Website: lowes
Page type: customer-info-address
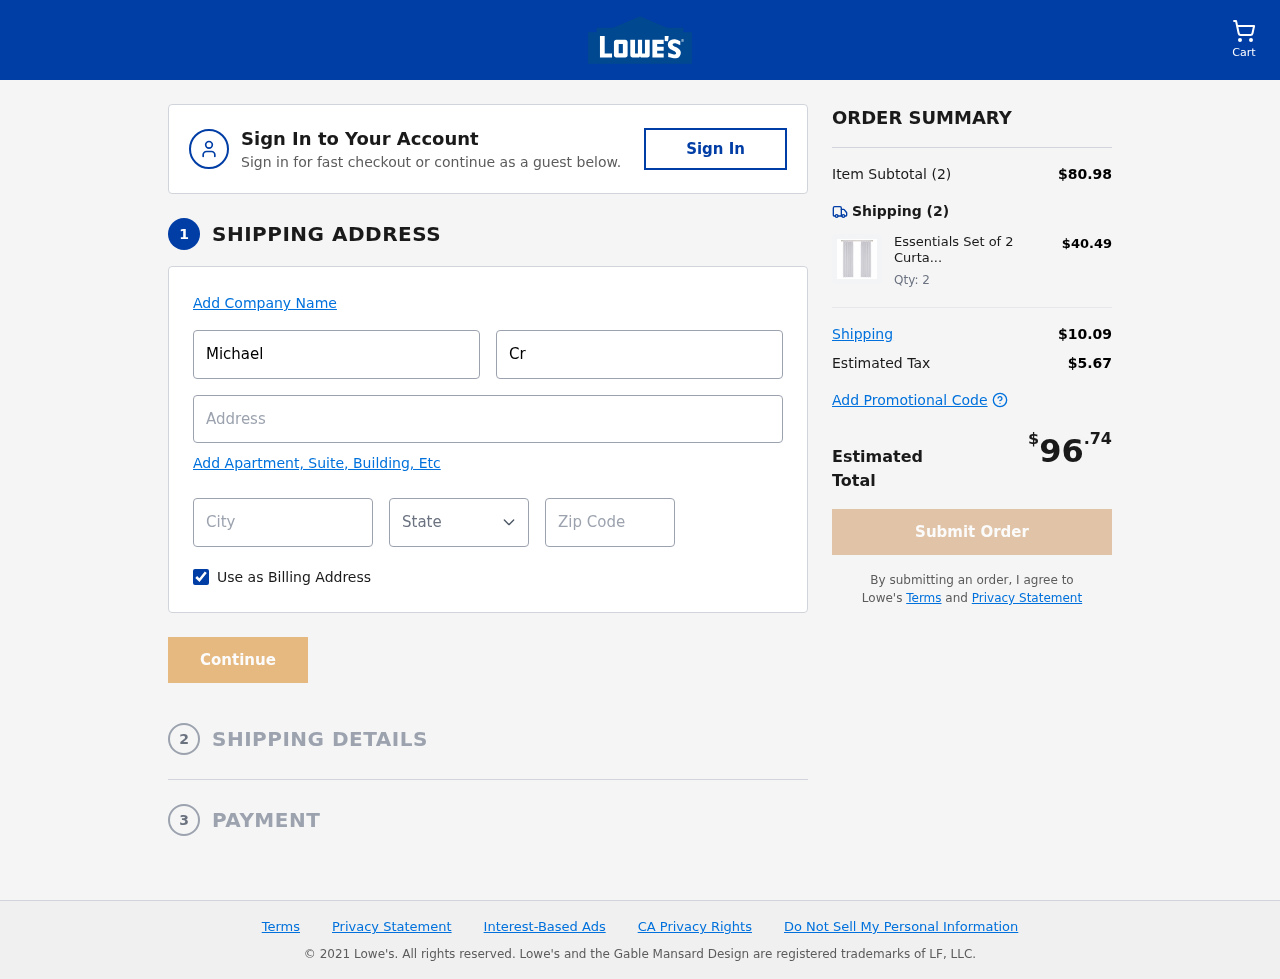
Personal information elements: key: PII_CITY
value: East Larryview
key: PII_FIRSTNAME
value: Michael
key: PII_LASTNAME
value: Crawford
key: PII_POSTCODE
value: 12506
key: PII_STATE_ABBR
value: TX
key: PII_STREET
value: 62859 Trevor Station Suite 183
Product elements: key: PRODUCT1_NAME
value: Essentials Set of 2 Curtains with Ruffle Tape, 245x140
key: PRODUCT1_PRICE
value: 40.49
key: PRODUCT1_QUANTITY
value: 2
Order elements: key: ORDER_NUM_ITEMS
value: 2
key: ORDER_SUBTOTAL
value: $80.98
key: ORDER_NUM_ITEMS2
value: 2
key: ORDER_SHIPPING_COST
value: $10.09
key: ORDER_TAX
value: $5.67
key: ORDER_TOTAL
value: $96.74